Interaction volume radius: 5 \u00c5
Interaction volume height: 15 \u00c5
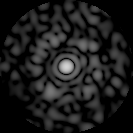
Disorder parameter: 0.8714